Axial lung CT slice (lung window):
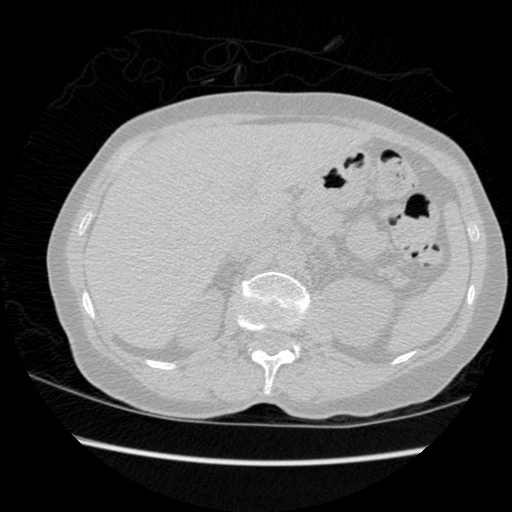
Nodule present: no